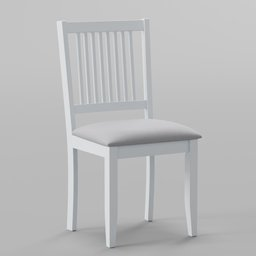
Label: furniture